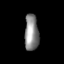
Tissue: lung
Cell type: Endothelial cells
Senescence score: 0.2122
Nuclear area (px): 498
Mean DAPI intensity: 138.006